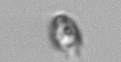
Label: Balanion